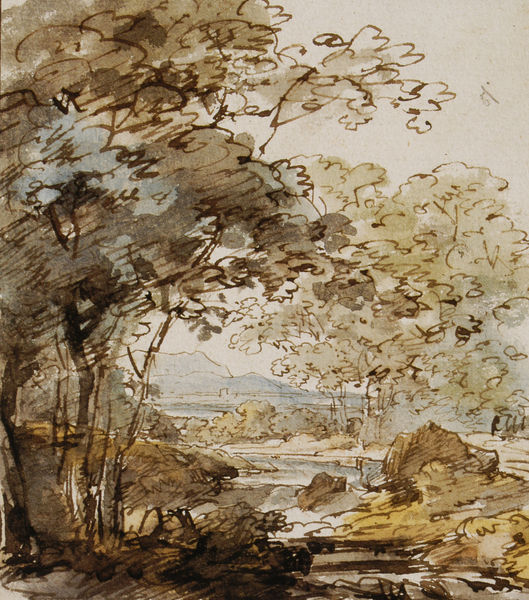
Titel: Ideale Landschaft
Künstler: Johann Georg von Dillis
Institution: (Privatbesitz)
Schlagwörter: baum, berg, blau, blätter, feder, felsen, himmel, laub, schatten, vogel, wasser, weiß, aquarell, bäume, fluss, gelb, grün, landschaft, ocker, see, teich, ufer, äste, braun, grau, hintergrund, licht, pastell, schwarz, skizze, straße, türkis, vordergrund, zeichnung, weg, wiese, beige, malerei, stein, steine, ast, bach, birken, ferne, horizont, hügel, natur, strauch, vögel, wind, busch, büsche, gebüsch, gewässer, pfad, sträucher, insel, pflanzen, wald, turm, schnell, aussicht, papier, perspektive, studie, berge, fels, gebirge, hang, grafik, graphik, hecke, landschaftsmalerei, geröll, linien, herbst, sepia, böschung, stromschnelle, stämme, tiefe, baumkronen, waldrand, laviert, tusche, wasserfarben, unterschrift, durchblick, wasserlauf, landaschaft, lichtung, schraffur, illustration, koloriert, schraffiert, wässrig, aquatinta, entwurf, pinsel, verwischt, verblauung, paysage, erdtöne, details, kronen, halbinsel, vorzeichnung, dillis, handzeichnung, croquis, dessin, weitblick, skizzenhaft, usche, farbperspektive, encre, sche, spontan, keine details, encre de chine, fesder, ssrig, landschaft baum, fluss aquarell